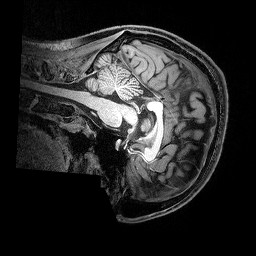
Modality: T1w
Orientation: sagittal
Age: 23
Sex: male
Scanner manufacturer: siemens
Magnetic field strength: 3 T
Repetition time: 2.5 s
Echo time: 0.00369 s